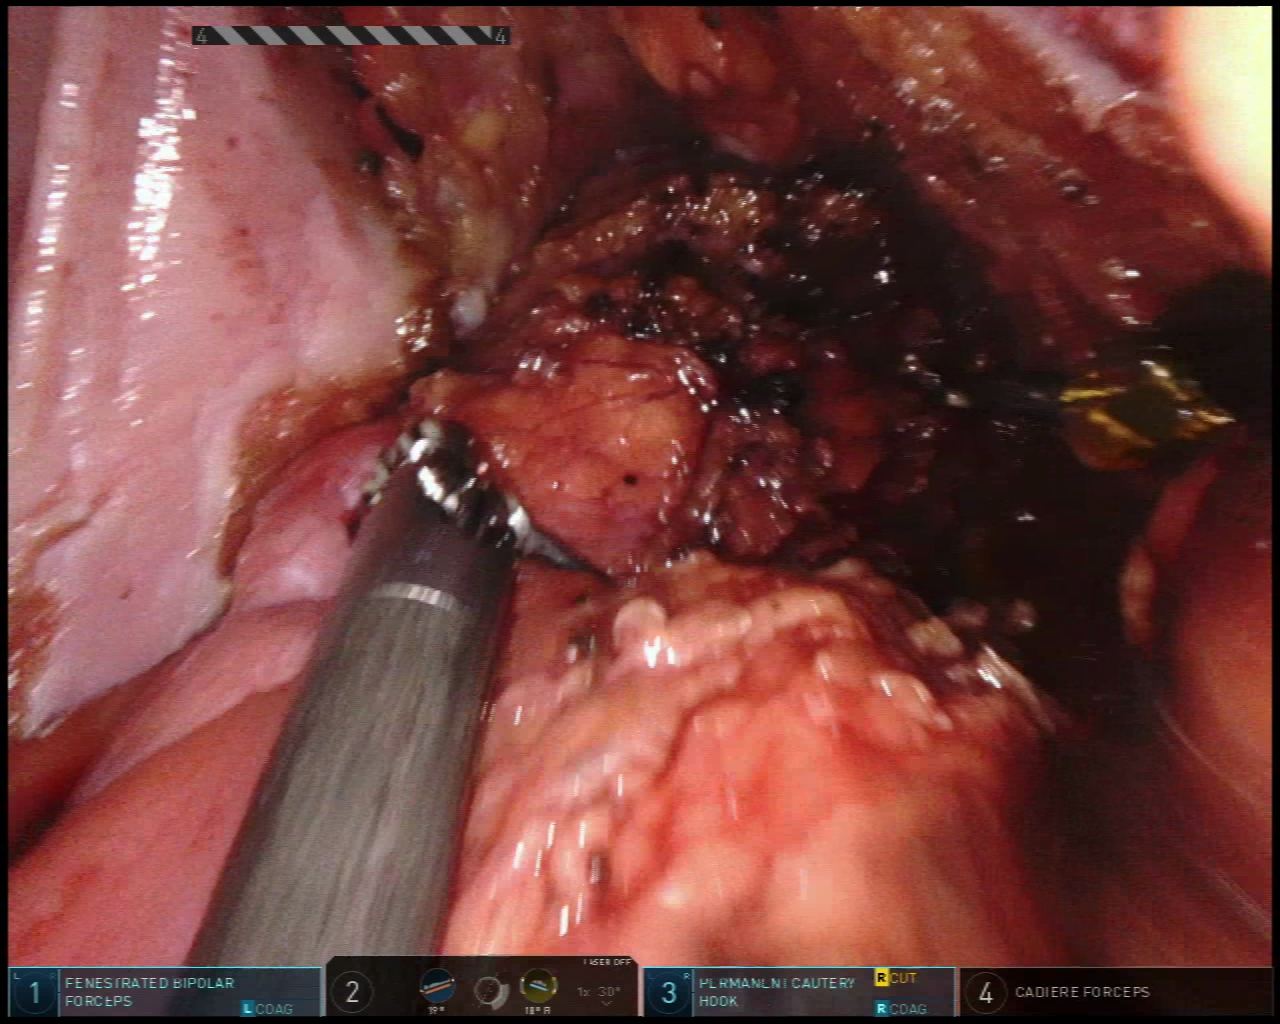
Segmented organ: vesicular_glands
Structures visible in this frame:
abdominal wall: no
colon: no
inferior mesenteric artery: no
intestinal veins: no
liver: no
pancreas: no
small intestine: no
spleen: no
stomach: no
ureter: no
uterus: no
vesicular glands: yes